Question: Sorry if this question is a bit open ended, but I'm pretty new to C# and XNA... and this forum in fact!
I'm creating a game and require a beam of light to emit from a fixed point (bottom left in attached screen capture, belonging to class named PowerStation) and reflect from mirrors which can be moved and rotated by the user. I've added a per-pixel collision detection method, as can be seen working in the attached capture (Mirror turns red).

Currently I've been trying to test for obstacles to the beam's path by creating a Point and moving it along the path of the light until a collision is detected; from there recording the distance travelled and then stretching the Beam sprite in a non-uniform way by the required amount. This is proving difficult already and I think there's still a long way to go with this method.
I was just wondering if anyone has any advice as to the best method to go about detecting obstacles, their rotation, and determining the direction to reflect the Beam (by which side of Mirror is hit), before I fully commit to something that might get really complicated or never even work?
Here is what my Beam class looks like currently... all but one classes inherit from one base class called Object and Objects are all declared in a static objectList belonging to a separate class Items. Apologies if this is bad, messy coding!
'''
class Beam : Object
{
private Vector2 start;
private double length;
private Vector2 POC;
public Beam(Vector2 pos)
: base(pos)
{
spriteName = "beam";
depth = 0.2f;
solid = true;
foreach (Object o in Items.objectList)
{
if (o.GetType() == typeof(PowerStation))
{
start = o.Origin;
}
}
}
public override void Update()
{
Point newPoint = new Point((int)Origin.X, (int)Origin.Y);
while ((!(collision(new Mirror(new Vector2(0, 0))))) && (newPoint.X > 0) && (newPoint.Y > 0)) // && boundaries of window
{
newPoint.Y--; //will be changed to a Vector
}
POC = PointOfCollision(new Mirror(new Vector2(0, 0))); // Need to make it do POC of newPoint, not just the Beam Object!
length = FindLength(start, new Vector2(50, 50));
//Scale = new Vector2( , ); //amount to scale sprite
base.Update();
}
private double FindLength(Vector2 pos1, Vector2 pos2)
{
return (Math.Sqrt(Math.Pow(Math.Abs(pos2.X - pos1.X), 2.0f) + Math.Pow(Math.Abs(pos2.Y - pos1.Y), 2.0f)));
}
}
'''
Any help would be greatly appreciated! Thanks in advance
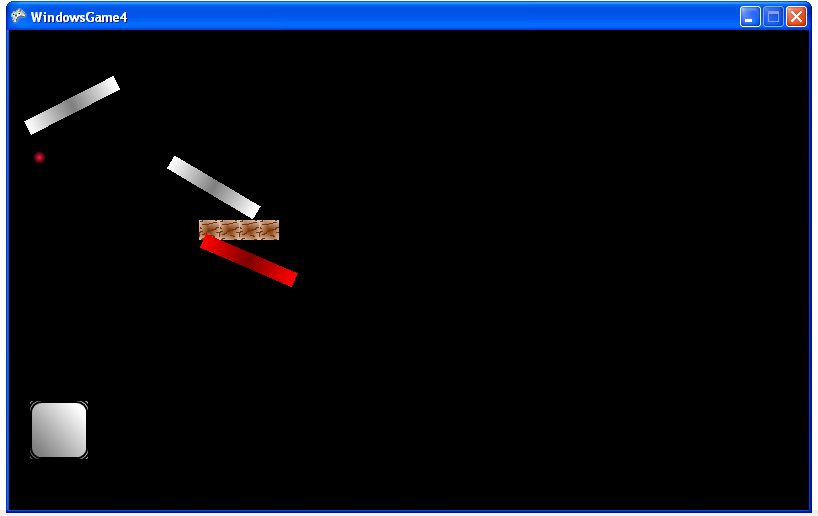
Answer: Forget pixels--since the mirrors apparently can be at any angle you'll certainly have places where you intersect a mirror not on an even pixel. While you could simply count the impact point as the even pixel this will produce a slightly wrong path for the beam.
Instead, take your beam and iterate over all the mirrors, compute the intersection of the beam and the plane of the mirror (handle the case where there is no intersection), then check the intersection to make sure it's within the physical mirror. Record the match that occurs within the shortest distance.
You can almost certainly speed this calculation by figuring bounding boxes for all the mirrors in advance and when checking a beam note what quadrant it's heading towards from the current point--you can reject at least half (and usually 3/4) of all the mirrors with two integer comparisons each.
Repeat until there is either no intersection (the beam escapes) or it hits something that stops it rather than reflects it.
If there are a of mirrors you could take this even farther and chop the screen up into sectors, each of which has a list of mirrors in it. Check only the mirrors in the current sector, if you don't get a hit figure out what sector it enters next and repeat. This is a bit more math casting the ray of the beam in exchange for excluding most of the mirrors without a single instruction. If you are dealing with user-placed mirrors I doubt there would be enough of them to be worth doing it.